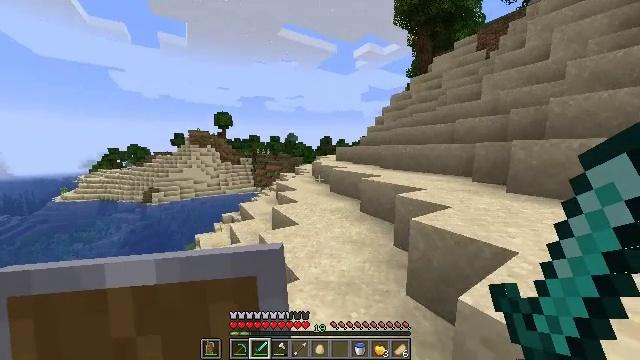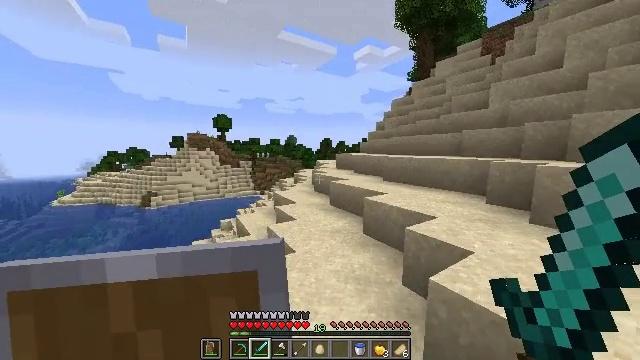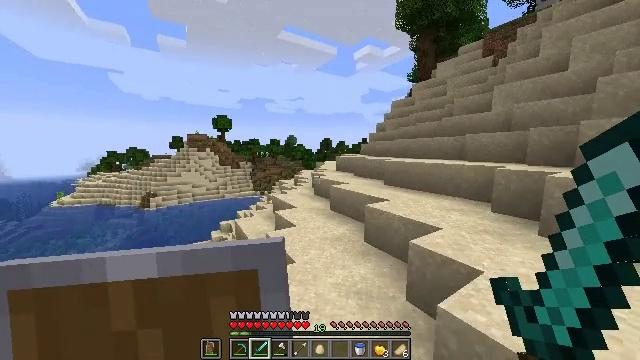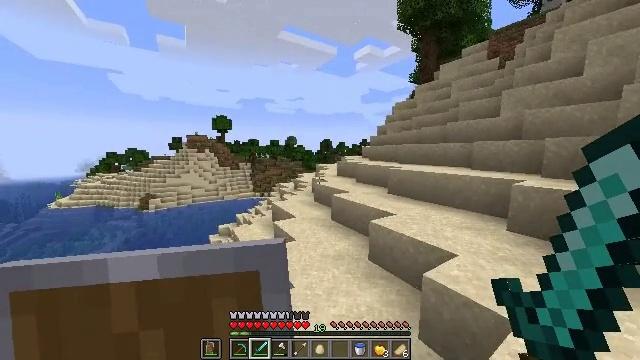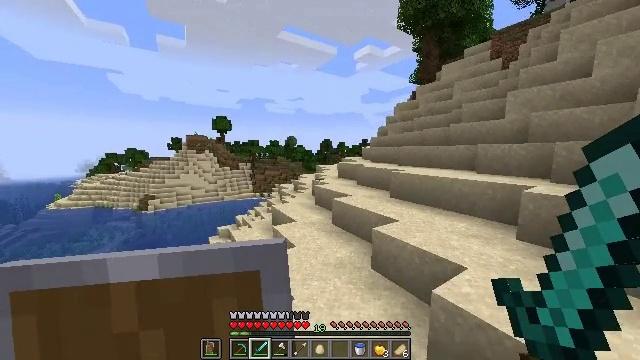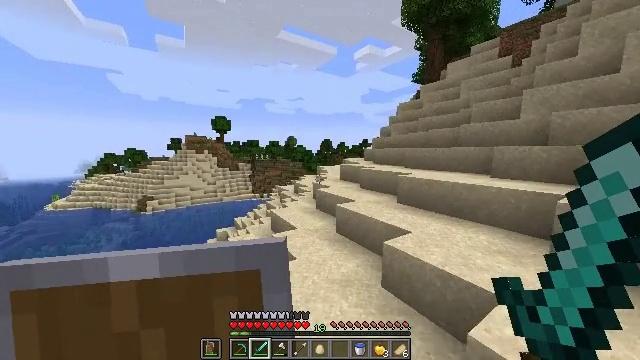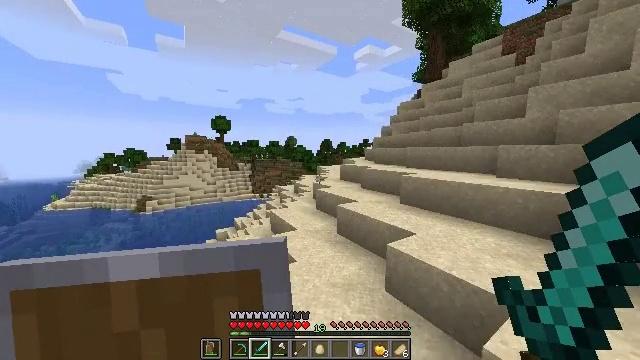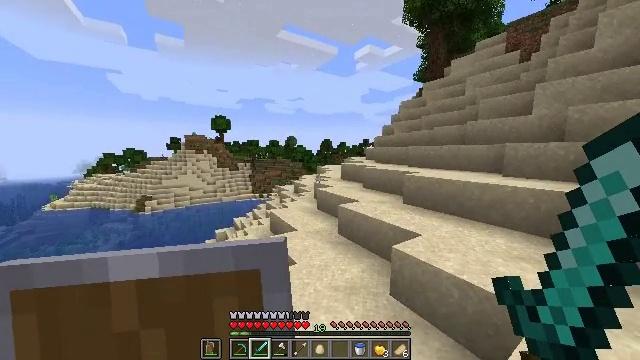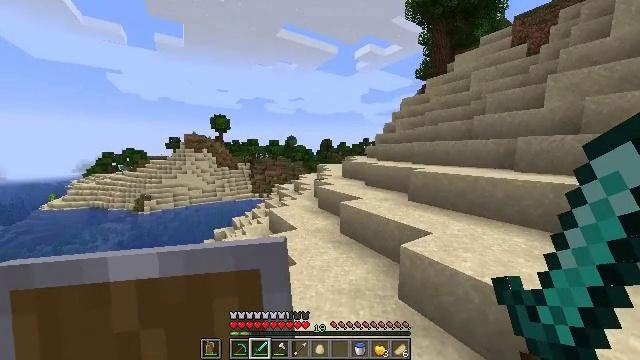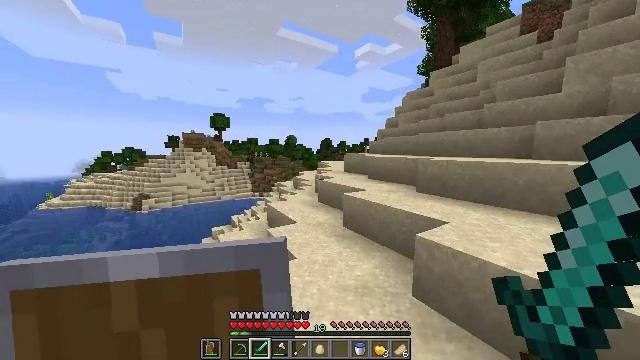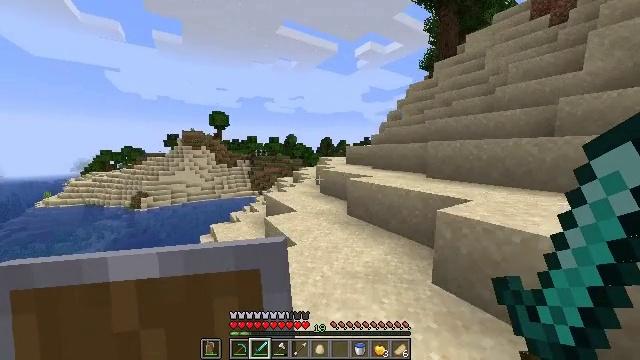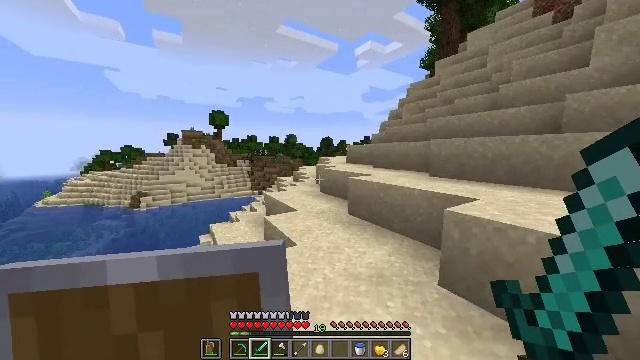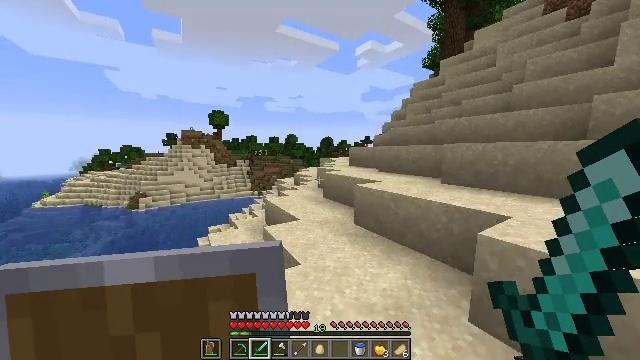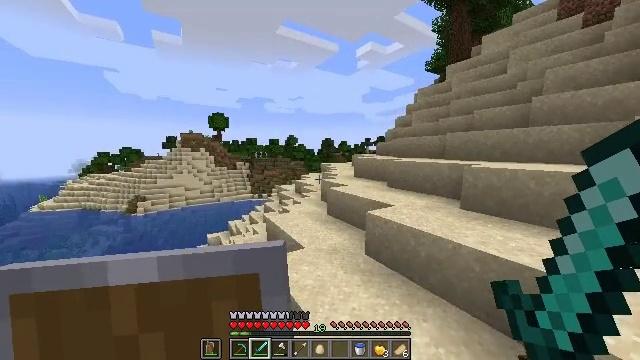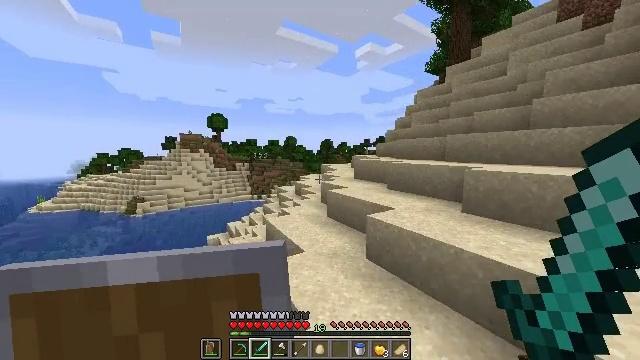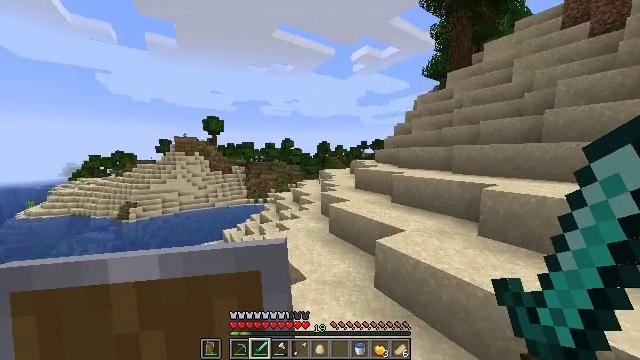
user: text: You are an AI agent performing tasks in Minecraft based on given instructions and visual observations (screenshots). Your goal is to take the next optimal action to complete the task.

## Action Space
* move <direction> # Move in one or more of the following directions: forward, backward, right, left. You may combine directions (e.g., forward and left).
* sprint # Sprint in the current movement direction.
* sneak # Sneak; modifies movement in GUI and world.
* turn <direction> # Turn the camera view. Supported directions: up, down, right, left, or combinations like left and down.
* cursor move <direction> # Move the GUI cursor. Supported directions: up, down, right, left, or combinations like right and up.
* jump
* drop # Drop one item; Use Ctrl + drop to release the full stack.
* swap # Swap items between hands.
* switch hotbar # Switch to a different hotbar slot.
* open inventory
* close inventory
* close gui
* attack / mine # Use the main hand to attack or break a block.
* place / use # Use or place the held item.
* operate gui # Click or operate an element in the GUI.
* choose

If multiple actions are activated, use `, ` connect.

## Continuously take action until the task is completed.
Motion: motion action
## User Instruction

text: Remove oak leaves from branches.
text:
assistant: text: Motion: move forward and move left, sprint, jump
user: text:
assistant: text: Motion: move forward and move left, sprint, jump
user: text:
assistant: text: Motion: move forward and move left, sprint, jump
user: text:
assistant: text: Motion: move forward and move left, sprint, jump
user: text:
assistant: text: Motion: move forward, sprint, jump
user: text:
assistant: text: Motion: move forward, sprint, jump
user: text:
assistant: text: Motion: move forward, sprint, jump
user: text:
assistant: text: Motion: move forward, sprint, jump
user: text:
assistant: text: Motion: move forward, sprint, jump
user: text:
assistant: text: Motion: move forward and move left, sprint, jump
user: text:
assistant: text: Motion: move forward and move left, sprint, jump
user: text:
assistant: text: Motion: move forward and move left, sprint, jump
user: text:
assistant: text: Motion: move forward and move left, sprint, jump
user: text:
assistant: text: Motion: move forward, sprint, jump
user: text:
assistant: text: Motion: move forward, sprint, jump
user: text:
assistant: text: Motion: move forward, sprint, turn right, jump
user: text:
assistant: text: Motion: move forward, sprint, turn right, jump
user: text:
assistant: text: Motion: move forward, sprint, turn right, jump
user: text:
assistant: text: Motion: move forward, sprint, jump
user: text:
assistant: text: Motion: move forward, sprint, jump
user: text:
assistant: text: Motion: move forward, sprint, turn right
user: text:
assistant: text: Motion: move forward, sprint, turn right
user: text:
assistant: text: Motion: move forward, sprint, turn right
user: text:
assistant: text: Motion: move forward, sprint
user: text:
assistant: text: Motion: move forward, sprint
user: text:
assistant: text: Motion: move forward, sprint
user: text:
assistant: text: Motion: move forward, sprint
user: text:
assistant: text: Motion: move forward, sprint
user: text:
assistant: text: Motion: move forward, sprint
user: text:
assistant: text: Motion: move forward, sprint